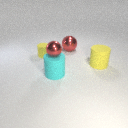
large yellow rubber cylinder to the right of large red metal sphere